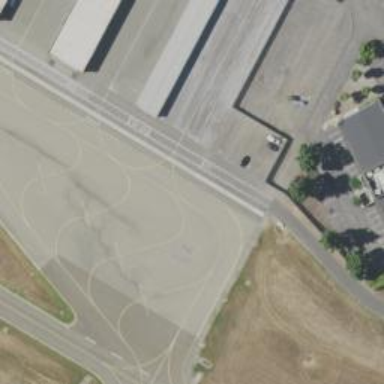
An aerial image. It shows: View of taxiway at the airport.